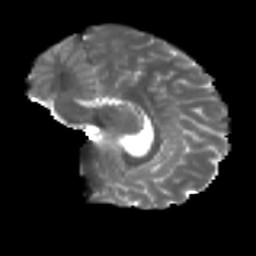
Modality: T2w
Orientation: sagittal
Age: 24
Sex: female
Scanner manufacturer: ge
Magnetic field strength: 3 T
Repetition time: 7.8 s
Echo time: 0.0606 s